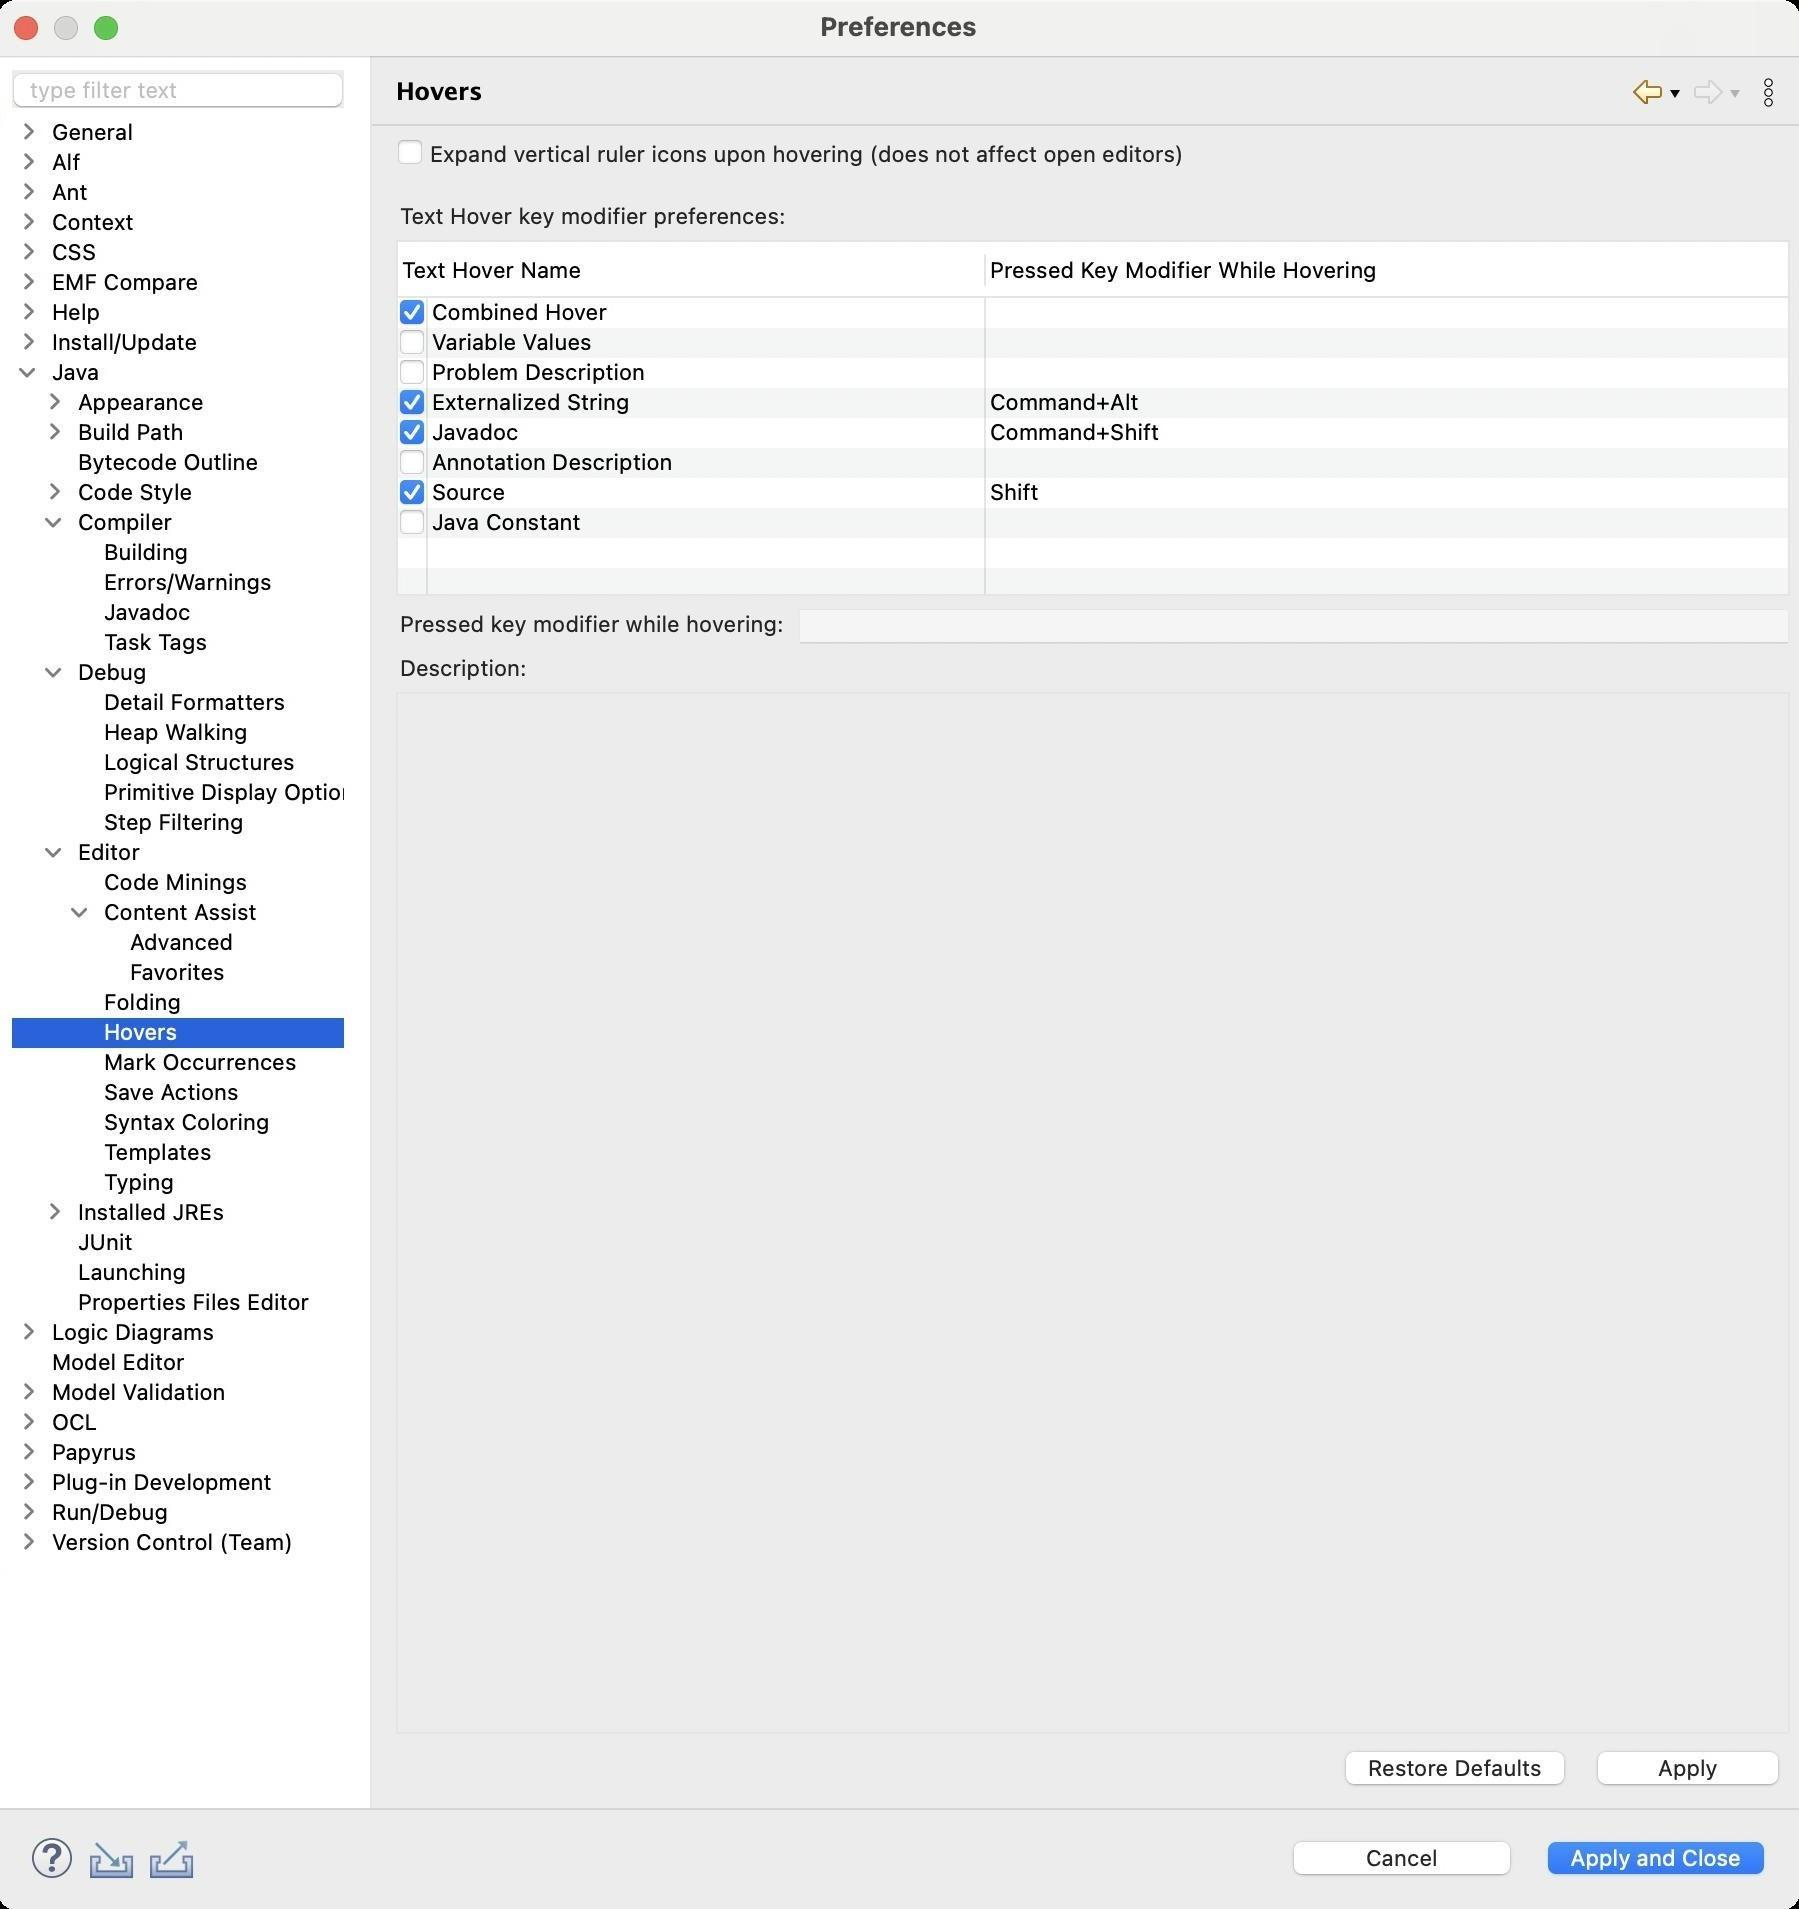
Accessibility tree:
{"name": "Preferences", "role": "AXWindow", "description": null, "role_description": "standard window", "value": null, "position": "480.00;95.00", "size": "901;955", "children": [{"name": "Apply_and_Close", "role": "AXButton", "description": null, "role_description": "button", "value": null, "position": "769.00;917.00", "size": "120;27", "children": []}, {"name": "Cancel", "role": "AXButton", "description": null, "role_description": "button", "value": null, "position": "642.00;917.00", "size": "120;27", "children": []}, {"name": null, "role": "AXToolbar", "description": null, "role_description": "toolbar", "value": null, "position": "12.00;915.00", "size": "90;30", "children": [{"name": "Help", "role": "AXCheckBox", "description": null, "role_description": "checkbox", "value": 0, "position": "12.00;915.00", "size": "30;30", "children": []}, {"name": "Import", "role": "AXButton", "description": null, "role_description": "button", "value": null, "position": "42.00;915.00", "size": "30;30", "children": []}, {"name": "Export", "role": "AXButton", "description": null, "role_description": "button", "value": null, "position": "72.00;915.00", "size": "30;30", "children": []}]}, {"name": null, "role": "AXScrollArea", "description": null, "role_description": "scroll area", "value": null, "position": "199.00;69.00", "size": "697;830", "children": [{"name": "Apply", "role": "AXButton", "description": null, "role_description": "button", "value": null, "position": "794.00;872.00", "size": "102;27", "children": []}, {"name": "Restore_Defaults", "role": "AXButton", "description": null, "role_description": "button", "value": null, "position": "668.00;872.00", "size": "121;27", "children": []}, {"name": null, "role": "AXScrollArea", "description": null, "role_description": "scroll area", "value": null, "position": "199.00;69.00", "size": "697;798", "children": [{"name": null, "role": "AXScrollArea", "description": null, "role_description": "scroll area", "value": null, "position": "199.00;346.00", "size": "697;521", "children": [{"name": null, "role": "AXTextArea", "description": null, "role_description": "text entry area", "value": "", "position": "200.00;347.00", "size": "694;519", "children": []}]}, {"name": null, "role": "AXStaticText", "description": null, "role_description": "text", "value": "Description:", "position": "199.00;327.00", "size": "68;14", "children": []}, {"name": null, "role": "AXTextField", "description": null, "role_description": "text field", "value": "", "position": "400.00;303.00", "size": "496;19", "children": []}, {"name": null, "role": "AXStaticText", "description": null, "role_description": "text", "value": "Pressed key modifier while hovering:", "position": "199.00;305.00", "size": "196;14", "children": []}, {"name": null, "role": "AXScrollArea", "description": null, "role_description": "scroll area", "value": null, "position": "199.00;120.00", "size": "697;178", "children": [{"name": null, "role": "AXTable", "description": null, "role_description": "table", "value": null, "position": "200.00;149.00", "size": "712;148", "children": [{"name": null, "role": "AXRow", "description": null, "role_description": "table row", "value": null, "position": "200.00;149.00", "size": "712;15", "children": [{"name": "", "role": "AXCheckBox", "description": null, "role_description": "checkbox", "value": 1, "position": "200.00;149.00", "size": "14;14", "children": []}, {"name": null, "role": "AXStaticText", "description": null, "role_description": "text", "value": "Combined Hover", "position": "215.00;149.00", "size": "278;14", "children": []}, {"name": null, "role": "AXStaticText", "description": null, "role_description": "text", "value": "", "position": "494.00;149.00", "size": "417;14", "children": []}]}, {"name": null, "role": "AXRow", "description": null, "role_description": "table row", "value": null, "position": "200.00;164.00", "size": "712;15", "children": [{"name": "", "role": "AXCheckBox", "description": null, "role_description": "checkbox", "value": 0, "position": "200.00;164.00", "size": "14;14", "children": []}, {"name": null, "role": "AXStaticText", "description": null, "role_description": "text", "value": "Variable Values", "position": "215.00;164.00", "size": "278;14", "children": []}, {"name": null, "role": "AXStaticText", "description": null, "role_description": "text", "value": "", "position": "494.00;164.00", "size": "417;14", "children": []}]}, {"name": null, "role": "AXRow", "description": null, "role_description": "table row", "value": null, "position": "200.00;179.00", "size": "712;15", "children": [{"name": "", "role": "AXCheckBox", "description": null, "role_description": "checkbox", "value": 0, "position": "200.00;179.00", "size": "14;14", "children": []}, {"name": null, "role": "AXStaticText", "description": null, "role_description": "text", "value": "Problem Description", "position": "215.00;179.00", "size": "278;14", "children": []}, {"name": null, "role": "AXStaticText", "description": null, "role_description": "text", "value": "", "position": "494.00;179.00", "size": "417;14", "children": []}]}, {"name": null, "role": "AXRow", "description": null, "role_description": "table row", "value": null, "position": "200.00;194.00", "size": "712;15", "children": [{"name": "", "role": "AXCheckBox", "description": null, "role_description": "checkbox", "value": 1, "position": "200.00;194.00", "size": "14;14", "children": []}, {"name": null, "role": "AXStaticText", "description": null, "role_description": "text", "value": "Externalized String", "position": "215.00;194.00", "size": "278;14", "children": []}, {"name": null, "role": "AXStaticText", "description": null, "role_description": "text", "value": "Command+Alt", "position": "494.00;194.00", "size": "417;14", "children": []}]}, {"name": null, "role": "AXRow", "description": null, "role_description": "table row", "value": null, "position": "200.00;209.00", "size": "712;15", "children": [{"name": "", "role": "AXCheckBox", "description": null, "role_description": "checkbox", "value": 1, "position": "200.00;209.00", "size": "14;14", "children": []}, {"name": null, "role": "AXStaticText", "description": null, "role_description": "text", "value": "Javadoc", "position": "215.00;209.00", "size": "278;14", "children": []}, {"name": null, "role": "AXStaticText", "description": null, "role_description": "text", "value": "Command+Shift", "position": "494.00;209.00", "size": "417;14", "children": []}]}, {"name": null, "role": "AXRow", "description": null, "role_description": "table row", "value": null, "position": "200.00;224.00", "size": "712;15", "children": [{"name": "", "role": "AXCheckBox", "description": null, "role_description": "checkbox", "value": 0, "position": "200.00;224.00", "size": "14;14", "children": []}, {"name": null, "role": "AXStaticText", "description": null, "role_description": "text", "value": "Annotation Description", "position": "215.00;224.00", "size": "278;14", "children": []}, {"name": null, "role": "AXStaticText", "description": null, "role_description": "text", "value": "", "position": "494.00;224.00", "size": "417;14", "children": []}]}, {"name": null, "role": "AXRow", "description": null, "role_description": "table row", "value": null, "position": "200.00;239.00", "size": "712;15", "children": [{"name": "", "role": "AXCheckBox", "description": null, "role_description": "checkbox", "value": 1, "position": "200.00;239.00", "size": "14;14", "children": []}, {"name": null, "role": "AXStaticText", "description": null, "role_description": "text", "value": "Source", "position": "215.00;239.00", "size": "278;14", "children": []}, {"name": null, "role": "AXStaticText", "description": null, "role_description": "text", "value": "Shift", "position": "494.00;239.00", "size": "417;14", "children": []}]}, {"name": null, "role": "AXRow", "description": null, "role_description": "table row", "value": null, "position": "200.00;254.00", "size": "712;15", "children": [{"name": "", "role": "AXCheckBox", "description": null, "role_description": "checkbox", "value": 0, "position": "200.00;254.00", "size": "14;14", "children": []}, {"name": null, "role": "AXStaticText", "description": null, "role_description": "text", "value": "Java Constant", "position": "215.00;254.00", "size": "278;14", "children": []}, {"name": null, "role": "AXStaticText", "description": null, "role_description": "text", "value": "", "position": "494.00;254.00", "size": "417;14", "children": []}]}, {"name": null, "role": "AXColumn", "description": null, "role_description": "column", "value": null, "position": "200.00;149.00", "size": "15;148", "children": []}, {"name": null, "role": "AXColumn", "description": null, "role_description": "column", "value": null, "position": "215.00;149.00", "size": "279;148", "children": []}, {"name": null, "role": "AXColumn", "description": null, "role_description": "column", "value": null, "position": "494.00;149.00", "size": "418;148", "children": []}, {"name": null, "role": "AXGroup", "description": null, "role_description": "group", "value": null, "position": "200.00;121.00", "size": "712;28", "children": [{"name": "", "role": "AXButton", "description": null, "role_description": "sort button", "value": null, "position": "200.00;121.00", "size": "0;28", "children": []}, {"name": "Text_Hover_Name", "role": "AXButton", "description": null, "role_description": "sort button", "value": null, "position": "200.00;121.00", "size": "294;28", "children": []}, {"name": "Pressed_Key_Modifier_While_Hovering", "role": "AXButton", "description": null, "role_description": "sort button", "value": null, "position": "494.00;121.00", "size": "418;28", "children": []}]}]}, {"name": null, "role": "AXScrollBar", "description": null, "role_description": "scroll bar", "value": 0.0, "position": "200.00;281.00", "size": "695;16", "children": [{"name": null, "role": "AXValueIndicator", "description": null, "role_description": "value indicator", "value": 0.0, "position": "201.00;285.00", "size": "676;12", "children": []}, {"name": null, "role": "AXButton", "description": null, "role_description": "increment arrow button", "value": null, "position": "200.00;281.00", "size": "0;0", "children": []}, {"name": null, "role": "AXButton", "description": null, "role_description": "decrement arrow button", "value": null, "position": "200.00;281.00", "size": "0;0", "children": []}, {"name": null, "role": "AXButton", "description": null, "role_description": "increment page button", "value": null, "position": "877.50;285.00", "size": "18;12", "children": []}, {"name": null, "role": "AXButton", "description": null, "role_description": "decrement page button", "value": null, "position": "200.00;285.00", "size": "1;12", "children": []}]}]}, {"name": null, "role": "AXStaticText", "description": null, "role_description": "text", "value": "Text Hover key modifier preferences:", "position": "199.00;101.00", "size": "197;14", "children": []}, {"name": null, "role": "AXStaticText", "description": null, "role_description": "text", "value": "", "position": "199.00;90.00", "size": "697;6", "children": []}, {"name": "Expand_vertical_ruler_icons_upon_hovering_(does_not_affect_open_editors)", "role": "AXCheckBox", "description": null, "role_description": "checkbox", "value": 0, "position": "199.00;69.00", "size": "398;16", "children": []}]}]}, {"name": null, "role": "AXToolbar", "description": "", "role_description": "toolbar", "value": null, "position": "814.00;35.00", "size": "82;22", "children": [{"name": "Back_to_Folding", "role": "AXMenuButton", "description": null, "role_description": "menu button", "value": null, "position": "814.00;35.00", "size": "22;22", "children": []}, {"name": "Forward", "role": "AXMenuButton", "description": null, "role_description": "menu button", "value": null, "position": "844.00;35.00", "size": "22;22", "children": []}, {"name": "Additional_Dialog_Actions", "role": "AXButton", "description": null, "role_description": "button", "value": null, "position": "874.00;35.00", "size": "22;22", "children": []}]}, {"name": null, "role": "AXStaticText", "description": "", "role_description": "text", "value": "Hovers", "position": "196.00;35.00", "size": "611;21", "children": []}, {"name": null, "role": "AXSplitter", "description": null, "role_description": "splitter", "value": 180, "position": "180.00;28.00", "size": "5;876", "children": []}, {"name": null, "role": "AXScrollArea", "description": null, "role_description": "scroll area", "value": null, "position": "7.00;59.00", "size": "166;845", "children": [{"name": null, "role": "AXOutline", "description": null, "role_description": "outline", "value": null, "position": "7.00;59.00", "size": "178;845", "children": [{"name": null, "role": "AXRow", "description": null, "role_description": "outline row", "value": null, "position": "7.00;59.00", "size": "178;15", "children": [{"name": null, "role": "AXGroup", "description": null, "role_description": "group", "value": null, "position": "7.00;59.00", "size": "178;15", "children": [{"name": null, "role": "AXDisclosureTriangle", "description": null, "role_description": "disclosure triangle", "value": 0, "position": "9.00;59.00", "size": "12;14", "children": []}, {"name": null, "role": "AXStaticText", "description": null, "role_description": "text", "value": "General", "position": "25.00;59.00", "size": "159;14", "children": []}]}]}, {"name": null, "role": "AXRow", "description": null, "role_description": "outline row", "value": null, "position": "7.00;74.00", "size": "178;15", "children": [{"name": null, "role": "AXGroup", "description": null, "role_description": "group", "value": null, "position": "7.00;74.00", "size": "178;15", "children": [{"name": null, "role": "AXDisclosureTriangle", "description": null, "role_description": "disclosure triangle", "value": 0, "position": "9.00;74.00", "size": "12;14", "children": []}, {"name": null, "role": "AXStaticText", "description": null, "role_description": "text", "value": "Alf", "position": "25.00;74.00", "size": "159;14", "children": []}]}]}, {"name": null, "role": "AXRow", "description": null, "role_description": "outline row", "value": null, "position": "7.00;89.00", "size": "178;15", "children": [{"name": null, "role": "AXGroup", "description": null, "role_description": "group", "value": null, "position": "7.00;89.00", "size": "178;15", "children": [{"name": null, "role": "AXDisclosureTriangle", "description": null, "role_description": "disclosure triangle", "value": 0, "position": "9.00;89.00", "size": "12;14", "children": []}, {"name": null, "role": "AXStaticText", "description": null, "role_description": "text", "value": "Ant", "position": "25.00;89.00", "size": "159;14", "children": []}]}]}, {"name": null, "role": "AXRow", "description": null, "role_description": "outline row", "value": null, "position": "7.00;104.00", "size": "178;15", "children": [{"name": null, "role": "AXGroup", "description": null, "role_description": "group", "value": null, "position": "7.00;104.00", "size": "178;15", "children": [{"name": null, "role": "AXDisclosureTriangle", "description": null, "role_description": "disclosure triangle", "value": 0, "position": "9.00;104.00", "size": "12;14", "children": []}, {"name": null, "role": "AXStaticText", "description": null, "role_description": "text", "value": "Context", "position": "25.00;104.00", "size": "159;14", "children": []}]}]}, {"name": null, "role": "AXRow", "description": null, "role_description": "outline row", "value": null, "position": "7.00;119.00", "size": "178;15", "children": [{"name": null, "role": "AXGroup", "description": null, "role_description": "group", "value": null, "position": "7.00;119.00", "size": "178;15", "children": [{"name": null, "role": "AXDisclosureTriangle", "description": null, "role_description": "disclosure triangle", "value": 0, "position": "9.00;119.00", "size": "12;14", "children": []}, {"name": null, "role": "AXStaticText", "description": null, "role_description": "text", "value": "CSS", "position": "25.00;119.00", "size": "159;14", "children": []}]}]}, {"name": null, "role": "AXRow", "description": null, "role_description": "outline row", "value": null, "position": "7.00;134.00", "size": "178;15", "children": [{"name": null, "role": "AXGroup", "description": null, "role_description": "group", "value": null, "position": "7.00;134.00", "size": "178;15", "children": [{"name": null, "role": "AXDisclosureTriangle", "description": null, "role_description": "disclosure triangle", "value": 0, "position": "9.00;134.00", "size": "12;14", "children": []}, {"name": null, "role": "AXStaticText", "description": null, "role_description": "text", "value": "EMF Compare", "position": "25.00;134.00", "size": "159;14", "children": []}]}]}, {"name": null, "role": "AXRow", "description": null, "role_description": "outline row", "value": null, "position": "7.00;149.00", "size": "178;15", "children": [{"name": null, "role": "AXGroup", "description": null, "role_description": "group", "value": null, "position": "7.00;149.00", "size": "178;15", "children": [{"name": null, "role": "AXDisclosureTriangle", "description": null, "role_description": "disclosure triangle", "value": 0, "position": "9.00;149.00", "size": "12;14", "children": []}, {"name": null, "role": "AXStaticText", "description": null, "role_description": "text", "value": "Help", "position": "25.00;149.00", "size": "159;14", "children": []}]}]}, {"name": null, "role": "AXRow", "description": null, "role_description": "outline row", "value": null, "position": "7.00;164.00", "size": "178;15", "children": [{"name": null, "role": "AXGroup", "description": null, "role_description": "group", "value": null, "position": "7.00;164.00", "size": "178;15", "children": [{"name": null, "role": "AXDisclosureTriangle", "description": null, "role_description": "disclosure triangle", "value": 0, "position": "9.00;164.00", "size": "12;14", "children": []}, {"name": null, "role": "AXStaticText", "description": null, "role_description": "text", "value": "Install/Update", "position": "25.00;164.00", "size": "159;14", "children": []}]}]}, {"name": null, "role": "AXRow", "description": null, "role_description": "outline row", "value": null, "position": "7.00;179.00", "size": "178;15", "children": [{"name": null, "role": "AXGroup", "description": null, "role_description": "group", "value": null, "position": "7.00;179.00", "size": "178;15", "children": [{"name": null, "role": "AXDisclosureTriangle", "description": null, "role_description": "disclosure triangle", "value": 1, "position": "9.00;179.00", "size": "12;14", "children": []}, {"name": null, "role": "AXStaticText", "description": null, "role_description": "text", "value": "Java", "position": "25.00;179.00", "size": "159;14", "children": []}]}]}, {"name": null, "role": "AXRow", "description": null, "role_description": "outline row", "value": null, "position": "7.00;194.00", "size": "178;15", "children": [{"name": null, "role": "AXGroup", "description": null, "role_description": "group", "value": null, "position": "7.00;194.00", "size": "178;15", "children": [{"name": null, "role": "AXDisclosureTriangle", "description": null, "role_description": "disclosure triangle", "value": 0, "position": "22.00;194.00", "size": "12;14", "children": []}, {"name": null, "role": "AXStaticText", "description": null, "role_description": "text", "value": "Appearance", "position": "38.00;194.00", "size": "146;14", "children": []}]}]}, {"name": null, "role": "AXRow", "description": null, "role_description": "outline row", "value": null, "position": "7.00;209.00", "size": "178;15", "children": [{"name": null, "role": "AXGroup", "description": null, "role_description": "group", "value": null, "position": "7.00;209.00", "size": "178;15", "children": [{"name": null, "role": "AXDisclosureTriangle", "description": null, "role_description": "disclosure triangle", "value": 0, "position": "22.00;209.00", "size": "12;14", "children": []}, {"name": null, "role": "AXStaticText", "description": null, "role_description": "text", "value": "Build Path", "position": "38.00;209.00", "size": "146;14", "children": []}]}]}, {"name": null, "role": "AXRow", "description": null, "role_description": "outline row", "value": null, "position": "7.00;224.00", "size": "178;15", "children": [{"name": null, "role": "AXStaticText", "description": null, "role_description": "text", "value": "Bytecode Outline", "position": "38.00;224.00", "size": "146;14", "children": []}]}, {"name": null, "role": "AXRow", "description": null, "role_description": "outline row", "value": null, "position": "7.00;239.00", "size": "178;15", "children": [{"name": null, "role": "AXGroup", "description": null, "role_description": "group", "value": null, "position": "7.00;239.00", "size": "178;15", "children": [{"name": null, "role": "AXDisclosureTriangle", "description": null, "role_description": "disclosure triangle", "value": 0, "position": "22.00;239.00", "size": "12;14", "children": []}, {"name": null, "role": "AXStaticText", "description": null, "role_description": "text", "value": "Code Style", "position": "38.00;239.00", "size": "146;14", "children": []}]}]}, {"name": null, "role": "AXRow", "description": null, "role_description": "outline row", "value": null, "position": "7.00;254.00", "size": "178;15", "children": [{"name": null, "role": "AXGroup", "description": null, "role_description": "group", "value": null, "position": "7.00;254.00", "size": "178;15", "children": [{"name": null, "role": "AXDisclosureTriangle", "description": null, "role_description": "disclosure triangle", "value": 1, "position": "22.00;254.00", "size": "12;14", "children": []}, {"name": null, "role": "AXStaticText", "description": null, "role_description": "text", "value": "Compiler", "position": "38.00;254.00", "size": "146;14", "children": []}]}]}, {"name": null, "role": "AXRow", "description": null, "role_description": "outline row", "value": null, "position": "7.00;269.00", "size": "178;15", "children": [{"name": null, "role": "AXStaticText", "description": null, "role_description": "text", "value": "Building", "position": "51.00;269.00", "size": "133;14", "children": []}]}, {"name": null, "role": "AXRow", "description": null, "role_description": "outline row", "value": null, "position": "7.00;284.00", "size": "178;15", "children": [{"name": null, "role": "AXStaticText", "description": null, "role_description": "text", "value": "Errors/Warnings", "position": "51.00;284.00", "size": "133;14", "children": []}]}, {"name": null, "role": "AXRow", "description": null, "role_description": "outline row", "value": null, "position": "7.00;299.00", "size": "178;15", "children": [{"name": null, "role": "AXStaticText", "description": null, "role_description": "text", "value": "Javadoc", "position": "51.00;299.00", "size": "133;14", "children": []}]}, {"name": null, "role": "AXRow", "description": null, "role_description": "outline row", "value": null, "position": "7.00;314.00", "size": "178;15", "children": [{"name": null, "role": "AXStaticText", "description": null, "role_description": "text", "value": "Task Tags", "position": "51.00;314.00", "size": "133;14", "children": []}]}, {"name": null, "role": "AXRow", "description": null, "role_description": "outline row", "value": null, "position": "7.00;329.00", "size": "178;15", "children": [{"name": null, "role": "AXGroup", "description": null, "role_description": "group", "value": null, "position": "7.00;329.00", "size": "178;15", "children": [{"name": null, "role": "AXDisclosureTriangle", "description": null, "role_description": "disclosure triangle", "value": 1, "position": "22.00;329.00", "size": "12;14", "children": []}, {"name": null, "role": "AXStaticText", "description": null, "role_description": "text", "value": "Debug", "position": "38.00;329.00", "size": "146;14", "children": []}]}]}, {"name": null, "role": "AXRow", "description": null, "role_description": "outline row", "value": null, "position": "7.00;344.00", "size": "178;15", "children": [{"name": null, "role": "AXStaticText", "description": null, "role_description": "text", "value": "Detail Formatters", "position": "51.00;344.00", "size": "133;14", "children": []}]}, {"name": null, "role": "AXRow", "description": null, "role_description": "outline row", "value": null, "position": "7.00;359.00", "size": "178;15", "children": [{"name": null, "role": "AXStaticText", "description": null, "role_description": "text", "value": "Heap Walking", "position": "51.00;359.00", "size": "133;14", "children": []}]}, {"name": null, "role": "AXRow", "description": null, "role_description": "outline row", "value": null, "position": "7.00;374.00", "size": "178;15", "children": [{"name": null, "role": "AXStaticText", "description": null, "role_description": "text", "value": "Logical Structures", "position": "51.00;374.00", "size": "133;14", "children": []}]}, {"name": null, "role": "AXRow", "description": null, "role_description": "outline row", "value": null, "position": "7.00;389.00", "size": "178;15", "children": [{"name": null, "role": "AXStaticText", "description": null, "role_description": "text", "value": "Primitive Display Options", "position": "51.00;389.00", "size": "133;14", "children": []}]}, {"name": null, "role": "AXRow", "description": null, "role_description": "outline row", "value": null, "position": "7.00;404.00", "size": "178;15", "children": [{"name": null, "role": "AXStaticText", "description": null, "role_description": "text", "value": "Step Filtering", "position": "51.00;404.00", "size": "133;14", "children": []}]}, {"name": null, "role": "AXRow", "description": null, "role_description": "outline row", "value": null, "position": "7.00;419.00", "size": "178;15", "children": [{"name": null, "role": "AXGroup", "description": null, "role_description": "group", "value": null, "position": "7.00;419.00", "size": "178;15", "children": [{"name": null, "role": "AXDisclosureTriangle", "description": null, "role_description": "disclosure triangle", "value": 1, "position": "22.00;419.00", "size": "12;14", "children": []}, {"name": null, "role": "AXStaticText", "description": null, "role_description": "text", "value": "Editor", "position": "38.00;419.00", "size": "146;14", "children": []}]}]}, {"name": null, "role": "AXRow", "description": null, "role_description": "outline row", "value": null, "position": "7.00;434.00", "size": "178;15", "children": [{"name": null, "role": "AXStaticText", "description": null, "role_description": "text", "value": "Code Minings", "position": "51.00;434.00", "size": "133;14", "children": []}]}, {"name": null, "role": "AXRow", "description": null, "role_description": "outline row", "value": null, "position": "7.00;449.00", "size": "178;15", "children": [{"name": null, "role": "AXGroup", "description": null, "role_description": "group", "value": null, "position": "7.00;449.00", "size": "178;15", "children": [{"name": null, "role": "AXDisclosureTriangle", "description": null, "role_description": "disclosure triangle", "value": 1, "position": "35.00;449.00", "size": "12;14", "children": []}, {"name": null, "role": "AXStaticText", "description": null, "role_description": "text", "value": "Content Assist", "position": "51.00;449.00", "size": "133;14", "children": []}]}]}, {"name": null, "role": "AXRow", "description": null, "role_description": "outline row", "value": null, "position": "7.00;464.00", "size": "178;15", "children": [{"name": null, "role": "AXStaticText", "description": null, "role_description": "text", "value": "Advanced", "position": "64.00;464.00", "size": "120;14", "children": []}]}, {"name": null, "role": "AXRow", "description": null, "role_description": "outline row", "value": null, "position": "7.00;479.00", "size": "178;15", "children": [{"name": null, "role": "AXStaticText", "description": null, "role_description": "text", "value": "Favorites", "position": "64.00;479.00", "size": "120;14", "children": []}]}, {"name": null, "role": "AXRow", "description": null, "role_description": "outline row", "value": null, "position": "7.00;494.00", "size": "178;15", "children": [{"name": null, "role": "AXStaticText", "description": null, "role_description": "text", "value": "Folding", "position": "51.00;494.00", "size": "133;14", "children": []}]}, {"name": null, "role": "AXRow", "description": null, "role_description": "outline row", "value": null, "position": "7.00;509.00", "size": "178;15", "children": [{"name": null, "role": "AXStaticText", "description": null, "role_description": "text", "value": "Hovers", "position": "51.00;509.00", "size": "133;14", "children": []}]}, {"name": null, "role": "AXRow", "description": null, "role_description": "outline row", "value": null, "position": "7.00;524.00", "size": "178;15", "children": [{"name": null, "role": "AXStaticText", "description": null, "role_description": "text", "value": "Mark Occurrences", "position": "51.00;524.00", "size": "133;14", "children": []}]}, {"name": null, "role": "AXRow", "description": null, "role_description": "outline row", "value": null, "position": "7.00;539.00", "size": "178;15", "children": [{"name": null, "role": "AXStaticText", "description": null, "role_description": "text", "value": "Save Actions", "position": "51.00;539.00", "size": "133;14", "children": []}]}, {"name": null, "role": "AXRow", "description": null, "role_description": "outline row", "value": null, "position": "7.00;554.00", "size": "178;15", "children": [{"name": null, "role": "AXStaticText", "description": null, "role_description": "text", "value": "Syntax Coloring", "position": "51.00;554.00", "size": "133;14", "children": []}]}, {"name": null, "role": "AXRow", "description": null, "role_description": "outline row", "value": null, "position": "7.00;569.00", "size": "178;15", "children": [{"name": null, "role": "AXStaticText", "description": null, "role_description": "text", "value": "Templates", "position": "51.00;569.00", "size": "133;14", "children": []}]}, {"name": null, "role": "AXRow", "description": null, "role_description": "outline row", "value": null, "position": "7.00;584.00", "size": "178;15", "children": [{"name": null, "role": "AXStaticText", "description": null, "role_description": "text", "value": "Typing", "position": "51.00;584.00", "size": "133;14", "children": []}]}, {"name": null, "role": "AXRow", "description": null, "role_description": "outline row", "value": null, "position": "7.00;599.00", "size": "178;15", "children": [{"name": null, "role": "AXGroup", "description": null, "role_description": "group", "value": null, "position": "7.00;599.00", "size": "178;15", "children": [{"name": null, "role": "AXDisclosureTriangle", "description": null, "role_description": "disclosure triangle", "value": 0, "position": "22.00;599.00", "size": "12;14", "children": []}, {"name": null, "role": "AXStaticText", "description": null, "role_description": "text", "value": "Installed JREs", "position": "38.00;599.00", "size": "146;14", "children": []}]}]}, {"name": null, "role": "AXRow", "description": null, "role_description": "outline row", "value": null, "position": "7.00;614.00", "size": "178;15", "children": [{"name": null, "role": "AXStaticText", "description": null, "role_description": "text", "value": "JUnit", "position": "38.00;614.00", "size": "146;14", "children": []}]}, {"name": null, "role": "AXRow", "description": null, "role_description": "outline row", "value": null, "position": "7.00;629.00", "size": "178;15", "children": [{"name": null, "role": "AXStaticText", "description": null, "role_description": "text", "value": "Launching", "position": "38.00;629.00", "size": "146;14", "children": []}]}, {"name": null, "role": "AXRow", "description": null, "role_description": "outline row", "value": null, "position": "7.00;644.00", "size": "178;15", "children": [{"name": null, "role": "AXStaticText", "description": null, "role_description": "text", "value": "Properties Files Editor", "position": "38.00;644.00", "size": "146;14", "children": []}]}, {"name": null, "role": "AXRow", "description": null, "role_description": "outline row", "value": null, "position": "7.00;659.00", "size": "178;15", "children": [{"name": null, "role": "AXGroup", "description": null, "role_description": "group", "value": null, "position": "7.00;659.00", "size": "178;15", "children": [{"name": null, "role": "AXDisclosureTriangle", "description": null, "role_description": "disclosure triangle", "value": 0, "position": "9.00;659.00", "size": "12;14", "children": []}, {"name": null, "role": "AXStaticText", "description": null, "role_description": "text", "value": "Logic Diagrams", "position": "25.00;659.00", "size": "159;14", "children": []}]}]}, {"name": null, "role": "AXRow", "description": null, "role_description": "outline row", "value": null, "position": "7.00;674.00", "size": "178;15", "children": [{"name": null, "role": "AXStaticText", "description": null, "role_description": "text", "value": "Model Editor", "position": "25.00;674.00", "size": "159;14", "children": []}]}, {"name": null, "role": "AXRow", "description": null, "role_description": "outline row", "value": null, "position": "7.00;689.00", "size": "178;15", "children": [{"name": null, "role": "AXGroup", "description": null, "role_description": "group", "value": null, "position": "7.00;689.00", "size": "178;15", "children": [{"name": null, "role": "AXDisclosureTriangle", "description": null, "role_description": "disclosure triangle", "value": 0, "position": "9.00;689.00", "size": "12;14", "children": []}, {"name": null, "role": "AXStaticText", "description": null, "role_description": "text", "value": "Model Validation", "position": "25.00;689.00", "size": "159;14", "children": []}]}]}, {"name": null, "role": "AXRow", "description": null, "role_description": "outline row", "value": null, "position": "7.00;704.00", "size": "178;15", "children": [{"name": null, "role": "AXGroup", "description": null, "role_description": "group", "value": null, "position": "7.00;704.00", "size": "178;15", "children": [{"name": null, "role": "AXDisclosureTriangle", "description": null, "role_description": "disclosure triangle", "value": 0, "position": "9.00;704.00", "size": "12;14", "children": []}, {"name": null, "role": "AXStaticText", "description": null, "role_description": "text", "value": "OCL", "position": "25.00;704.00", "size": "159;14", "children": []}]}]}, {"name": null, "role": "AXRow", "description": null, "role_description": "outline row", "value": null, "position": "7.00;719.00", "size": "178;15", "children": [{"name": null, "role": "AXGroup", "description": null, "role_description": "group", "value": null, "position": "7.00;719.00", "size": "178;15", "children": [{"name": null, "role": "AXDisclosureTriangle", "description": null, "role_description": "disclosure triangle", "value": 0, "position": "9.00;719.00", "size": "12;14", "children": []}, {"name": null, "role": "AXStaticText", "description": null, "role_description": "text", "value": "Papyrus", "position": "25.00;719.00", "size": "159;14", "children": []}]}]}, {"name": null, "role": "AXRow", "description": null, "role_description": "outline row", "value": null, "position": "7.00;734.00", "size": "178;15", "children": [{"name": null, "role": "AXGroup", "description": null, "role_description": "group", "value": null, "position": "7.00;734.00", "size": "178;15", "children": [{"name": null, "role": "AXDisclosureTriangle", "description": null, "role_description": "disclosure triangle", "value": 0, "position": "9.00;734.00", "size": "12;14", "children": []}, {"name": null, "role": "AXStaticText", "description": null, "role_description": "text", "value": "Plug-in Development", "position": "25.00;734.00", "size": "159;14", "children": []}]}]}, {"name": null, "role": "AXRow", "description": null, "role_description": "outline row", "value": null, "position": "7.00;749.00", "size": "178;15", "children": [{"name": null, "role": "AXGroup", "description": null, "role_description": "group", "value": null, "position": "7.00;749.00", "size": "178;15", "children": [{"name": null, "role": "AXDisclosureTriangle", "description": null, "role_description": "disclosure triangle", "value": 0, "position": "9.00;749.00", "size": "12;14", "children": []}, {"name": null, "role": "AXStaticText", "description": null, "role_description": "text", "value": "Run/Debug", "position": "25.00;749.00", "size": "159;14", "children": []}]}]}, {"name": null, "role": "AXRow", "description": null, "role_description": "outline row", "value": null, "position": "7.00;764.00", "size": "178;15", "children": [{"name": null, "role": "AXGroup", "description": null, "role_description": "group", "value": null, "position": "7.00;764.00", "size": "178;15", "children": [{"name": null, "role": "AXDisclosureTriangle", "description": null, "role_description": "disclosure triangle", "value": 0, "position": "9.00;764.00", "size": "12;14", "children": []}, {"name": null, "role": "AXStaticText", "description": null, "role_description": "text", "value": "Version Control (Team)", "position": "25.00;764.00", "size": "159;14", "children": []}]}]}, {"name": null, "role": "AXColumn", "description": null, "role_description": "column", "value": null, "position": "7.00;59.00", "size": "178;845", "children": []}]}, {"name": null, "role": "AXScrollBar", "description": null, "role_description": "scroll bar", "value": 0.0, "position": "7.00;888.00", "size": "166;16", "children": [{"name": null, "role": "AXValueIndicator", "description": null, "role_description": "value indicator", "value": 0.0, "position": "8.00;892.00", "size": "152;12", "children": []}, {"name": null, "role": "AXButton", "description": null, "role_description": "increment arrow button", "value": null, "position": "7.00;888.00", "size": "0;0", "children": []}, {"name": null, "role": "AXButton", "description": null, "role_description": "decrement arrow button", "value": null, "position": "7.00;888.00", "size": "0;0", "children": []}, {"name": null, "role": "AXButton", "description": null, "role_description": "increment page button", "value": null, "position": "161.00;892.00", "size": "12;12", "children": []}, {"name": null, "role": "AXButton", "description": null, "role_description": "decrement page button", "value": null, "position": "7.00;892.00", "size": "1;12", "children": []}]}]}, {"name": "type_filter_text", "role": "AXTextField", "description": null, "role_description": "search text field", "value": "", "position": "7.00;35.00", "size": "166;19", "children": []}, {"name": null, "role": "AXButton", "description": null, "role_description": "close button", "value": null, "position": "7.00;6.00", "size": "14;16", "children": []}, {"name": null, "role": "AXButton", "description": null, "role_description": "zoom button", "value": null, "position": "47.00;6.00", "size": "14;16", "children": [{"name": null, "role": "AXGroup", "description": null, "role_description": "group", "value": null, "position": "47.00;6.00", "size": "14;16", "children": [{"name": null, "role": "AXGroup", "description": null, "role_description": "group", "value": null, "position": "47.00;6.00", "size": "14;16", "children": []}]}]}, {"name": null, "role": "AXButton", "description": null, "role_description": "minimize button", "value": null, "position": "27.00;6.00", "size": "14;16", "children": []}, {"name": null, "role": "AXStaticText", "description": null, "role_description": "text", "value": "Preferences", "position": "409.00;5.00", "size": "83;16", "children": []}]}